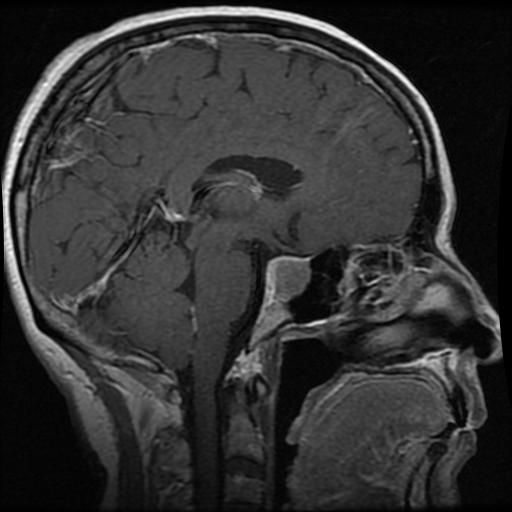
Label: pituitary